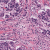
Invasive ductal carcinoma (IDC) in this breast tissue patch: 1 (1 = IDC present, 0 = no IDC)